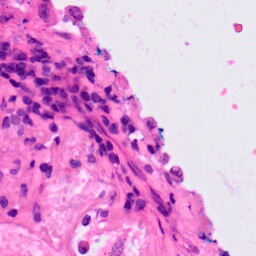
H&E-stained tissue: Lung